Field crop: maize
Growth stage: 1
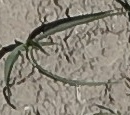
Species: sorghum